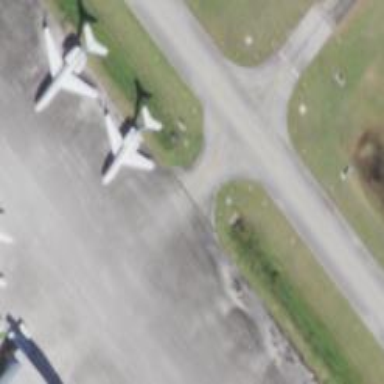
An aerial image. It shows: Image of taxiway at airport.